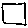
Label: square